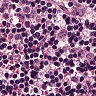
Metastatic tissue present: yes